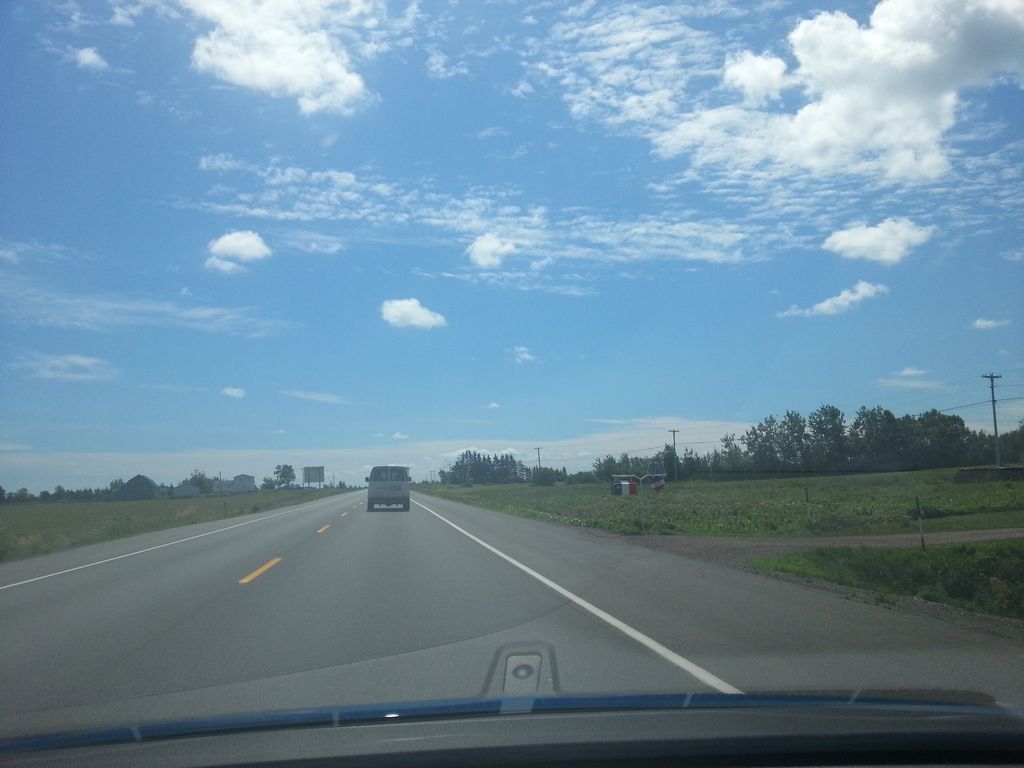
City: charlottetown